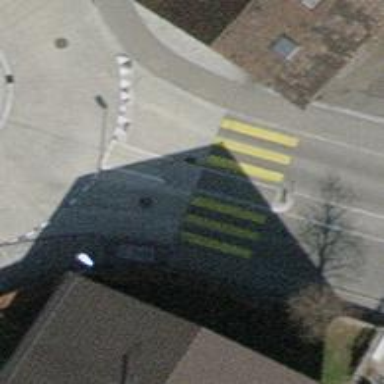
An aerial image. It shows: Uncontrolled crossing with pedestrian island.